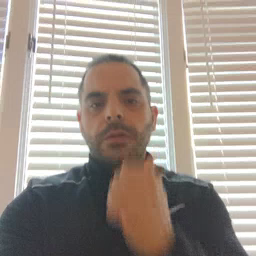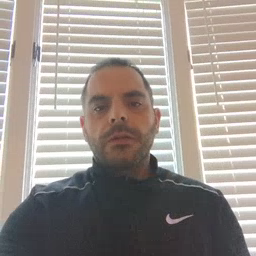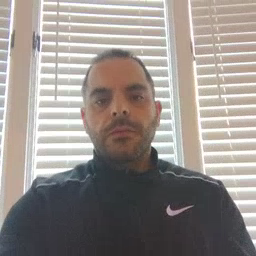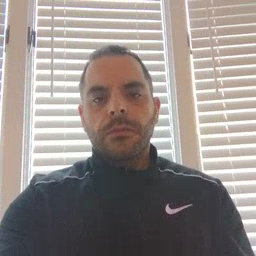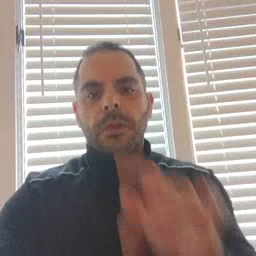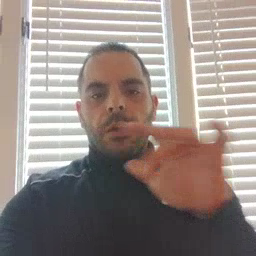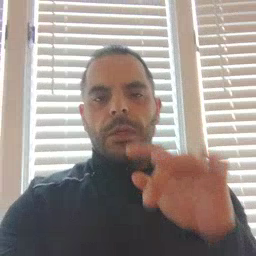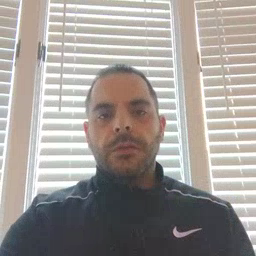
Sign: empty